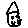
Label: house